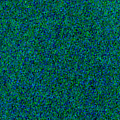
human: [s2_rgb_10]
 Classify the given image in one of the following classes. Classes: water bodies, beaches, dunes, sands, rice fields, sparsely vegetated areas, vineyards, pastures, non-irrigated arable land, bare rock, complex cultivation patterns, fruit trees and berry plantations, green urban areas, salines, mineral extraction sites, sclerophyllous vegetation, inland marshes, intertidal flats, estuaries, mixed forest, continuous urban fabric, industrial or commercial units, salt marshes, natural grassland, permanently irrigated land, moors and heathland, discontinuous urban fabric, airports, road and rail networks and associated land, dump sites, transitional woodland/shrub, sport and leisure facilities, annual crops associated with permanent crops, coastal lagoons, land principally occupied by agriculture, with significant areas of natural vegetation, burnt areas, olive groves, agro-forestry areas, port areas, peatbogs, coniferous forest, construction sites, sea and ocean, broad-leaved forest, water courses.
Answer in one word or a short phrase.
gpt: sea and ocean